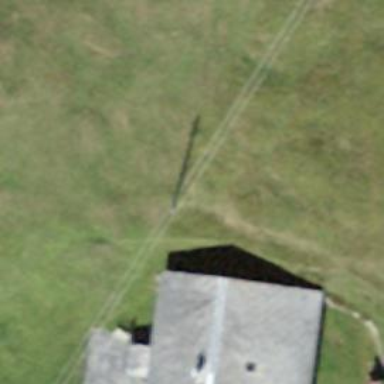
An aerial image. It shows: Minor power line.